Field crop: maize
Growth stage: 2
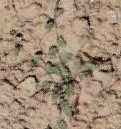
Species: convolvulus